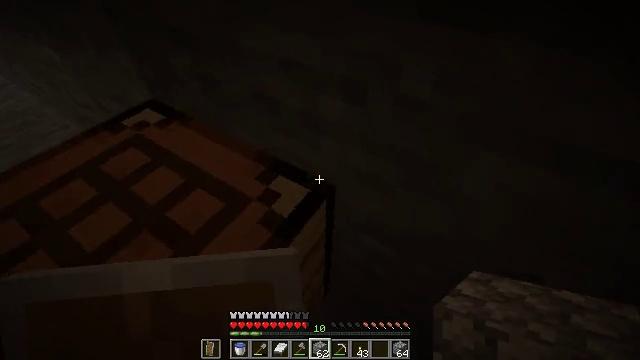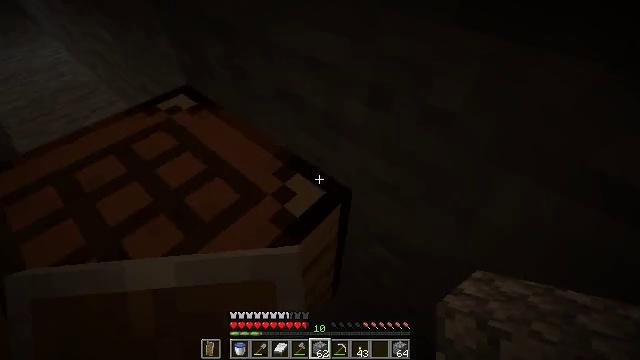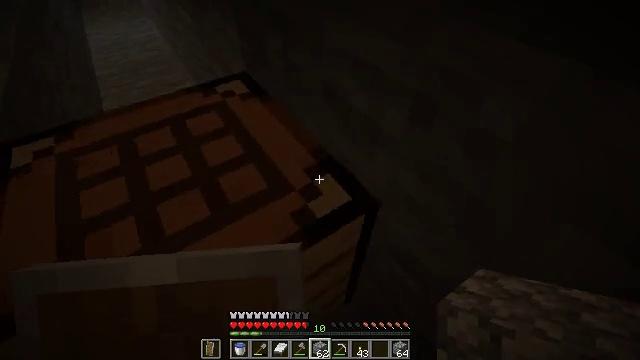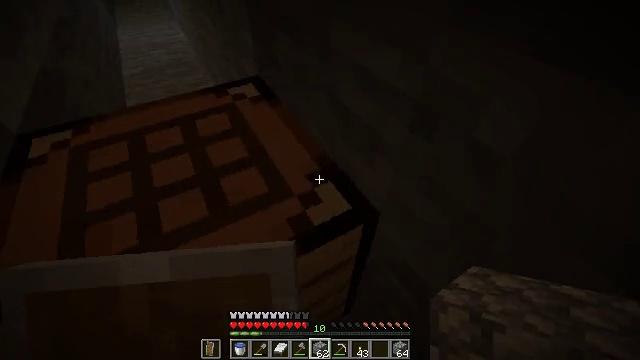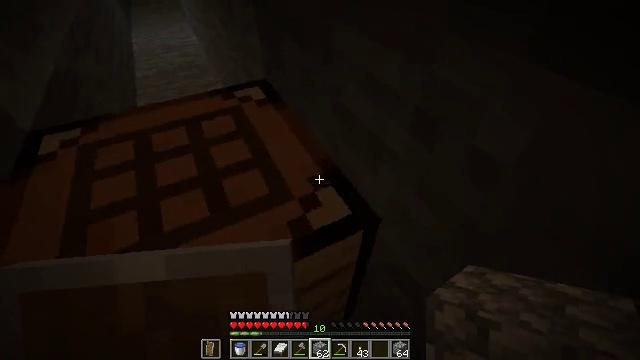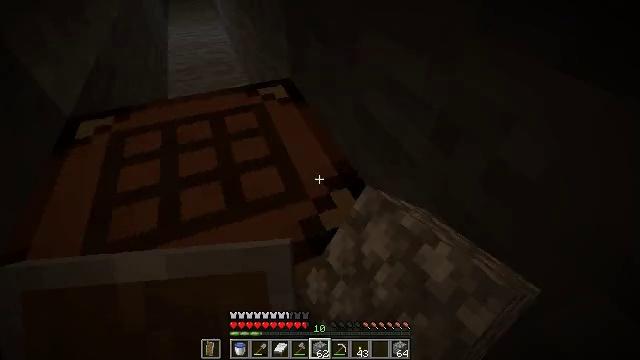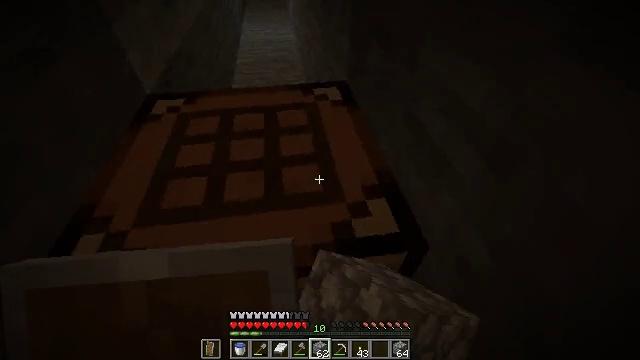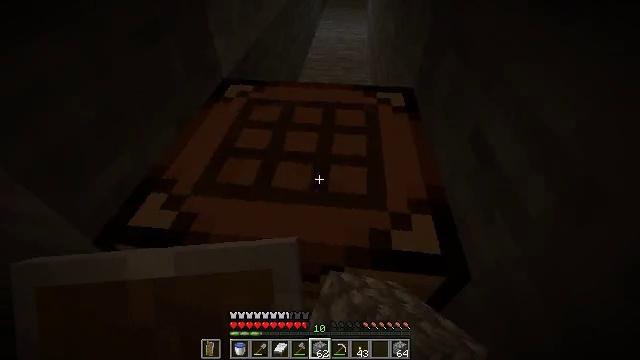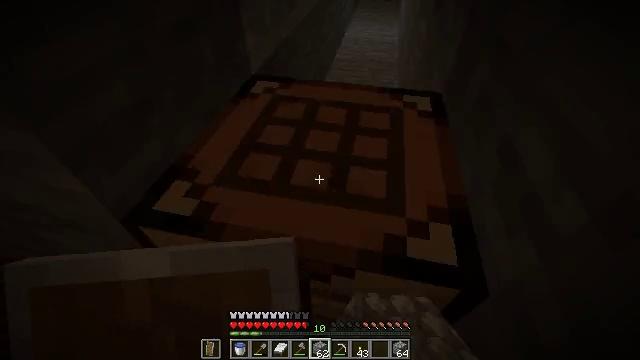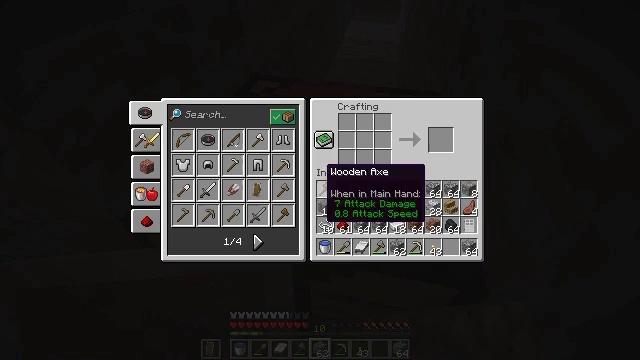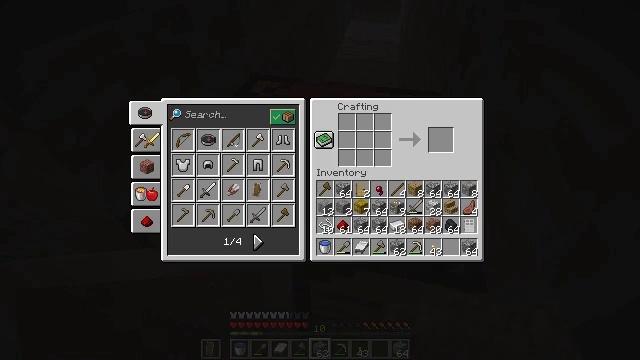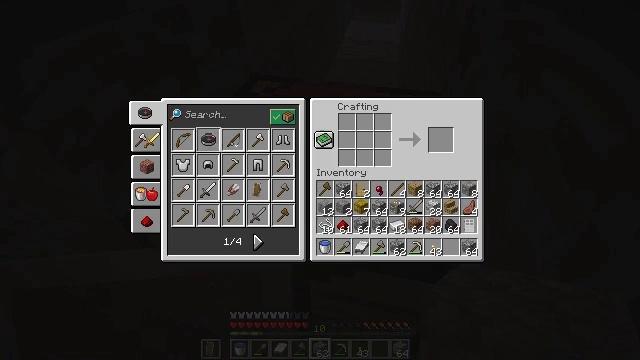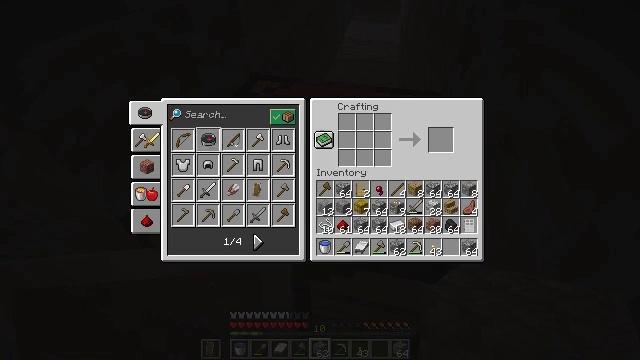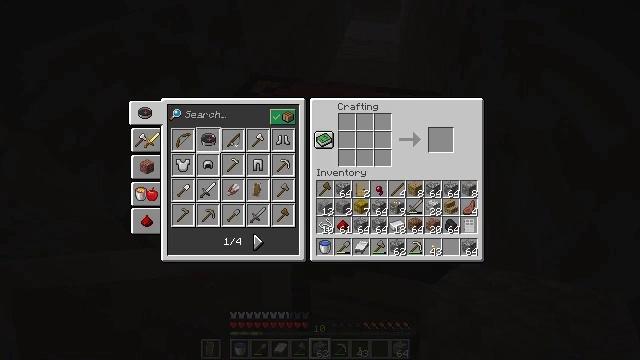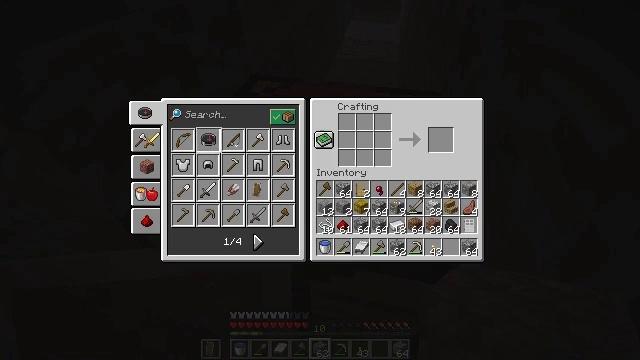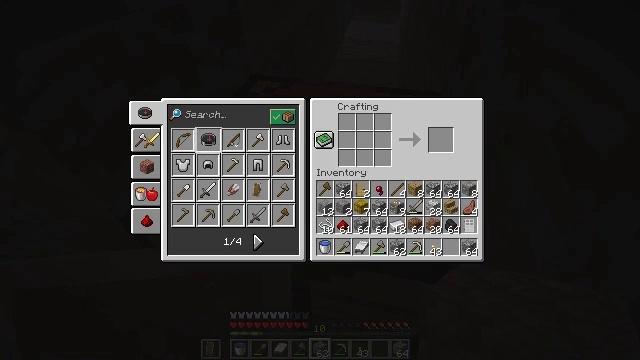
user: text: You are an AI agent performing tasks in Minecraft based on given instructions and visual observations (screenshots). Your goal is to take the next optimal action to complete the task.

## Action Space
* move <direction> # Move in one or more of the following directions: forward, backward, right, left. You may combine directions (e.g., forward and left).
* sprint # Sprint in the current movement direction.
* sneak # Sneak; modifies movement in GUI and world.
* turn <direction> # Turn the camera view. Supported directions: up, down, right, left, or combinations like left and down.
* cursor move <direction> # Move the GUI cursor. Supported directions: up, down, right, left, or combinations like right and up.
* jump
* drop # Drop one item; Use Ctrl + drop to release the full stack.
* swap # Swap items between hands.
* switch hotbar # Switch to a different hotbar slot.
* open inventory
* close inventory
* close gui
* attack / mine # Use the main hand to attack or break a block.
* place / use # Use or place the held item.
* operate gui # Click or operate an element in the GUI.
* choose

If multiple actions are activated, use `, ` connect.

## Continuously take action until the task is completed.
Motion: motion action
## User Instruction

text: Use the crafting grid to create a compass.
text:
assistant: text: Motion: turn left
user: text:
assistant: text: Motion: turn left
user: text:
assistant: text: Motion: turn left and up
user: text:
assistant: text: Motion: turn left, use / place
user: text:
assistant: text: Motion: turn left, use / place
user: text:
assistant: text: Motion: turn left, use / place
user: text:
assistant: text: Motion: turn left
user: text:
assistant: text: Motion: turn left
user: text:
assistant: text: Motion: no_op
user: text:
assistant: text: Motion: no_op
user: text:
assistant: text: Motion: no_op
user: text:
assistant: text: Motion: no_op
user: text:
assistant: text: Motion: no_op
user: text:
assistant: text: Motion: no_op
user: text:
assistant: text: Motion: no_op
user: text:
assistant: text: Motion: no_op
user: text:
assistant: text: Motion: no_op
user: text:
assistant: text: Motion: no_op
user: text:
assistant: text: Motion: turn up
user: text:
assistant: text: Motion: turn left and up
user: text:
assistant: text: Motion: turn left
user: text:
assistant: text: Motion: no_op
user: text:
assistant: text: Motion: turn down
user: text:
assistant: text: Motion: turn left and down
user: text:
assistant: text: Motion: turn down
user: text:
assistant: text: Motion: turn down
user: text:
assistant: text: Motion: turn down
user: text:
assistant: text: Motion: no_op
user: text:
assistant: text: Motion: no_op
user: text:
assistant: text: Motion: no_op